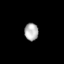
Tissue: lung
Cell type: Epithelial cells
Senescence score: 0.2124
Nuclear area (px): 238
Mean DAPI intensity: 175.097